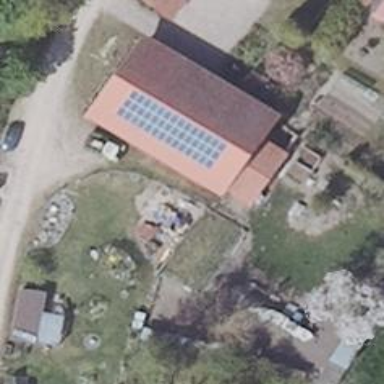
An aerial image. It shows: Solar photovoltaic panel generator producing electricity as small installation.